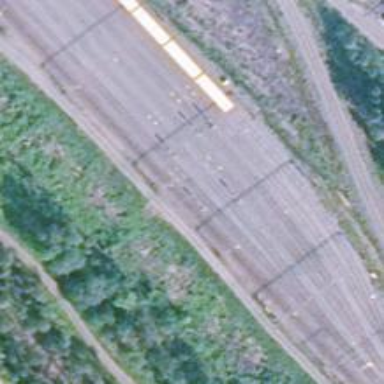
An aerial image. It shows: Railway signal.